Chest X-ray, AP view. Patient: 56 years old, sex F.
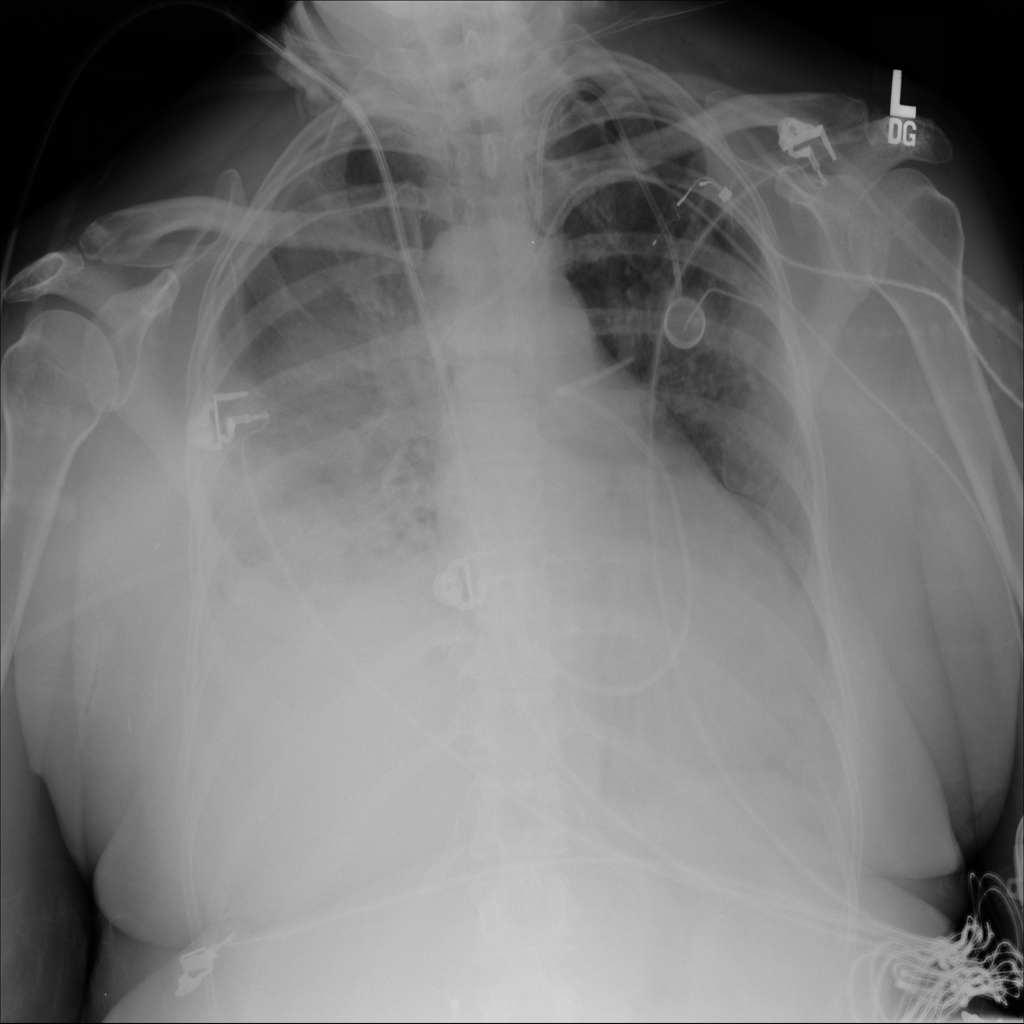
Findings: No Finding